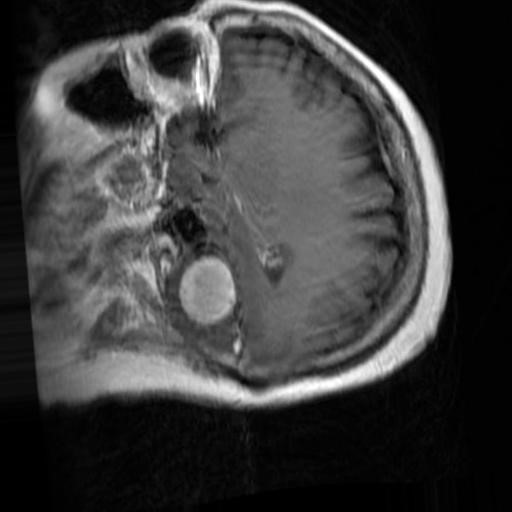
Label: brain_menin